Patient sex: M
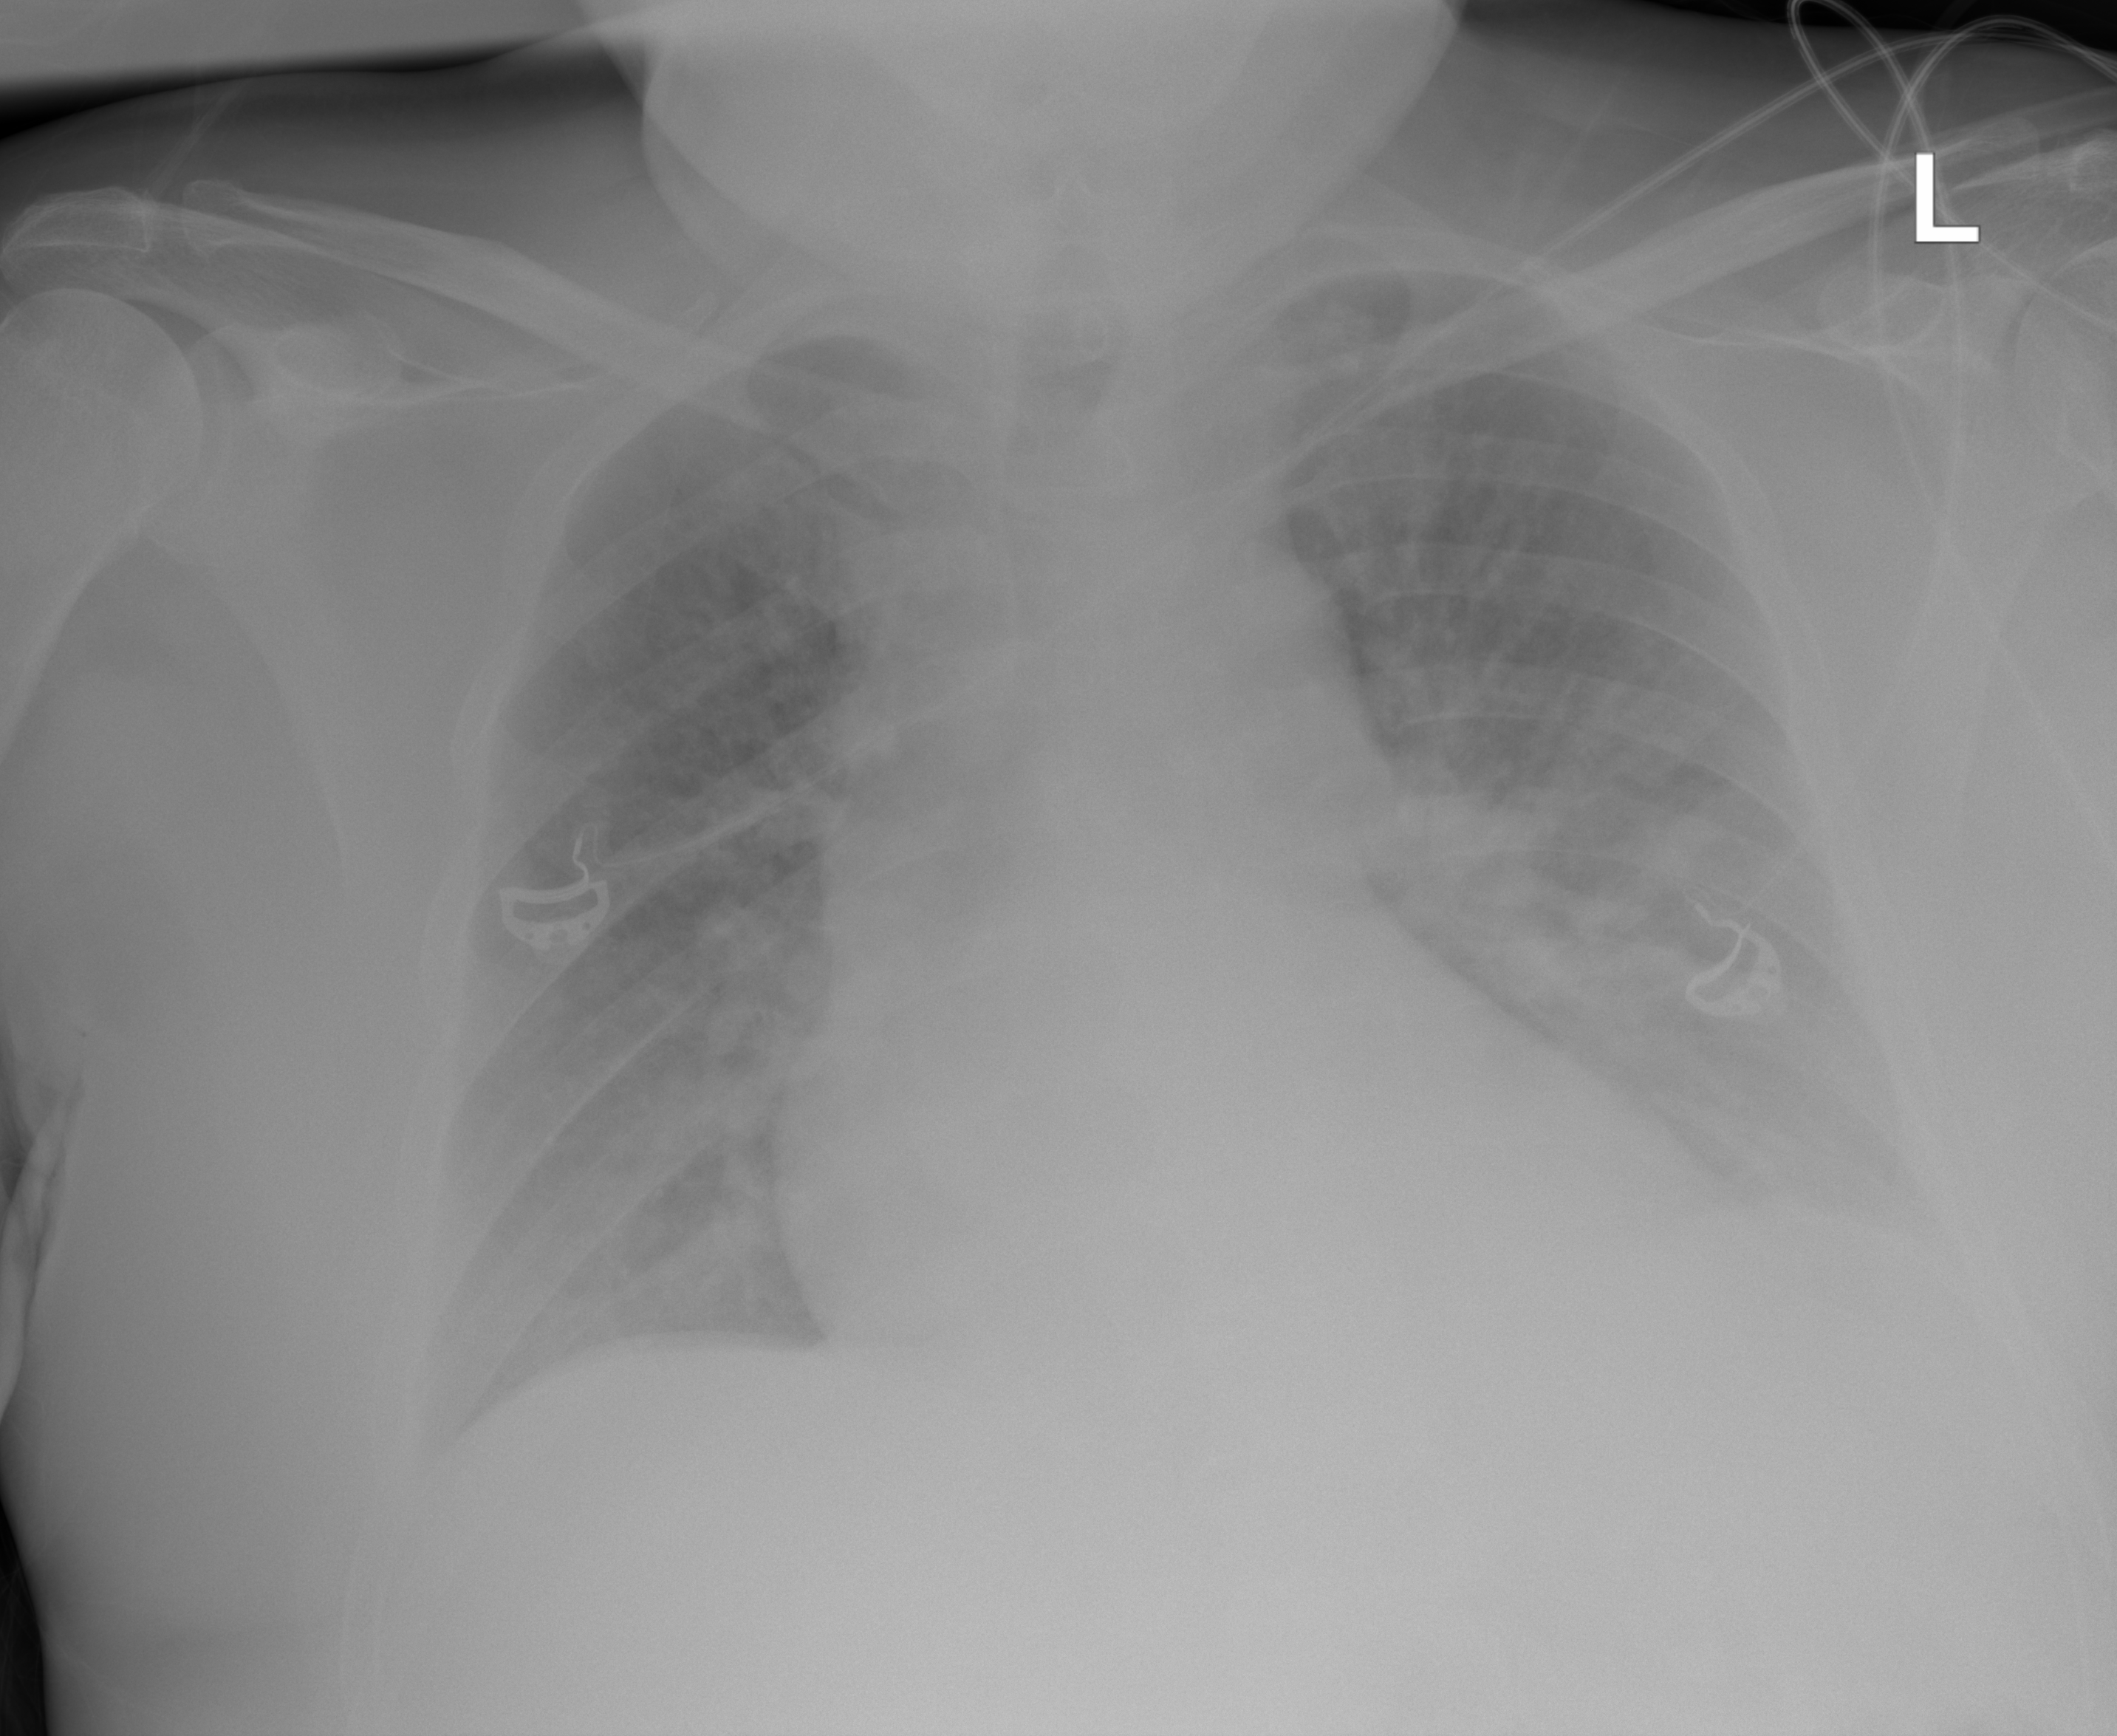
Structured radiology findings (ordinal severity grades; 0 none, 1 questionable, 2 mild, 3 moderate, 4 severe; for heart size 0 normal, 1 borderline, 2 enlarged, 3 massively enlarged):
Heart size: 2
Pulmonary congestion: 2
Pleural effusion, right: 2
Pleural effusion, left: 2
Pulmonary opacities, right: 2
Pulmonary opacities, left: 2
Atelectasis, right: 0
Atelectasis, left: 0